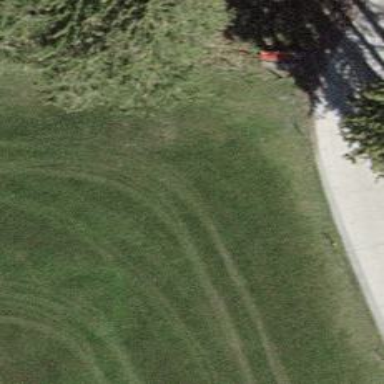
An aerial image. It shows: Bench.